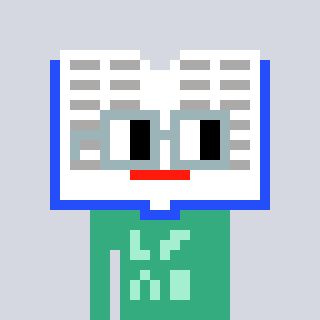
a pixel art character with square dark gray glasses, a dictionary-shaped head and a teal-colored body on a cool background